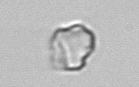
Label: detritus_transparent